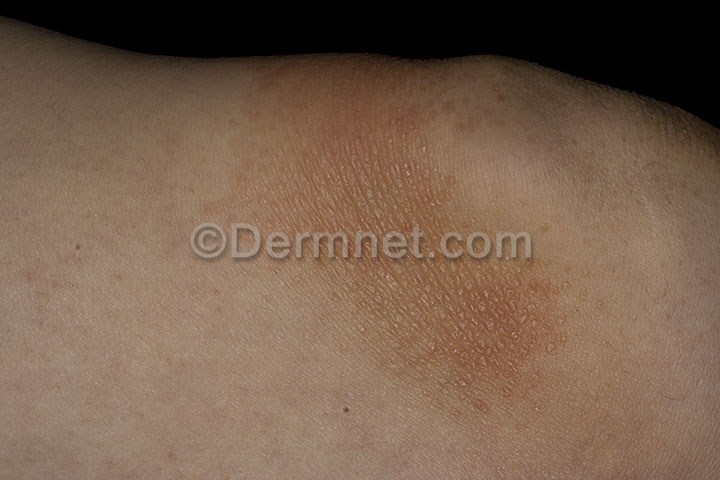
Disease: Eczema Photos